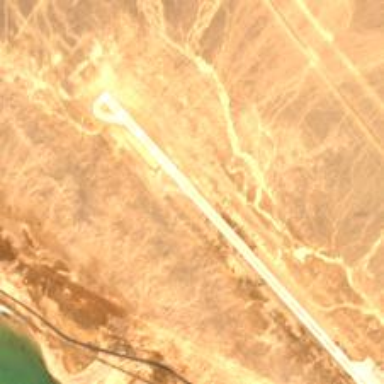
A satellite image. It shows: Runway at airport.